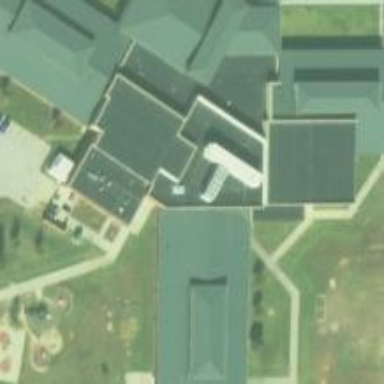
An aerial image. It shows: School building.